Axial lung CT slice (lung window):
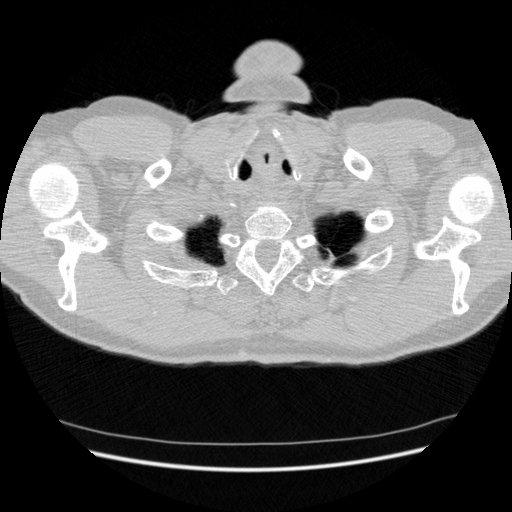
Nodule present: no